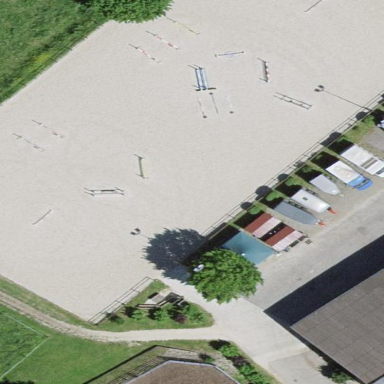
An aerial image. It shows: Equestrian pitch for leisure land sports.